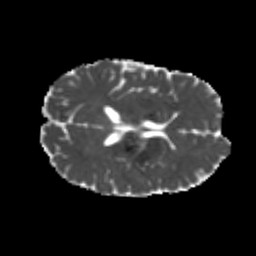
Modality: MD
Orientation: axial
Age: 22
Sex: male
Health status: healthy
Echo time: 0.074 s